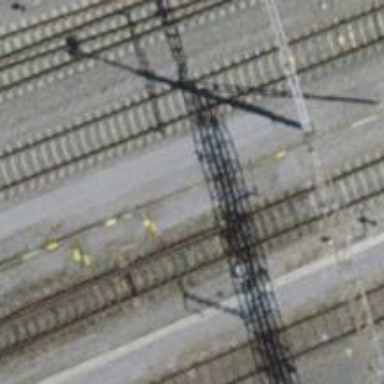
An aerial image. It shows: Railway switch.